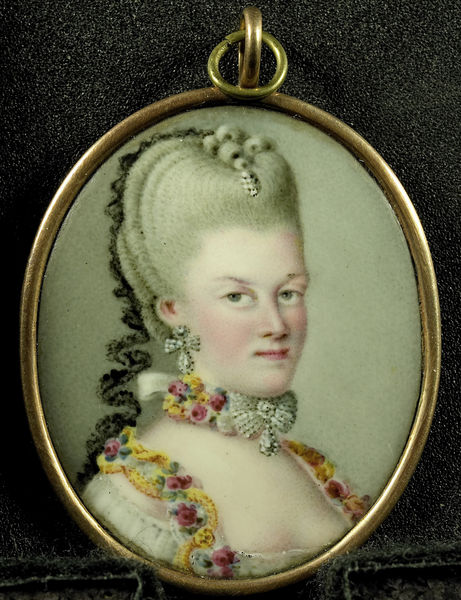
Titel: Frederika Sophia Wilhelmina (1751-1820), prinses van Pruisen, echtgenote van prins Willem V
Standort: Amsterdam
Institution: Rijksmuseum
Schlagwörter: blue, red, white, women, black, gold, gray, grey, hair, lace, lady, painting, portrait, woman, yellow, flowers, pink, look, cross, necklace, small, earring, earrings, floral, christ, lips, medal, ribbons, angry, potrait, wig, jewelry, wife, smirk, eighteenth century, bows, green eyes, wedding, locket, pointy nose, cross earrings, middle aged woman